Interaction volume radius: 10 \u00c5
Interaction volume height: 10 \u00c5
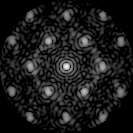
Disorder parameter: 0.3705